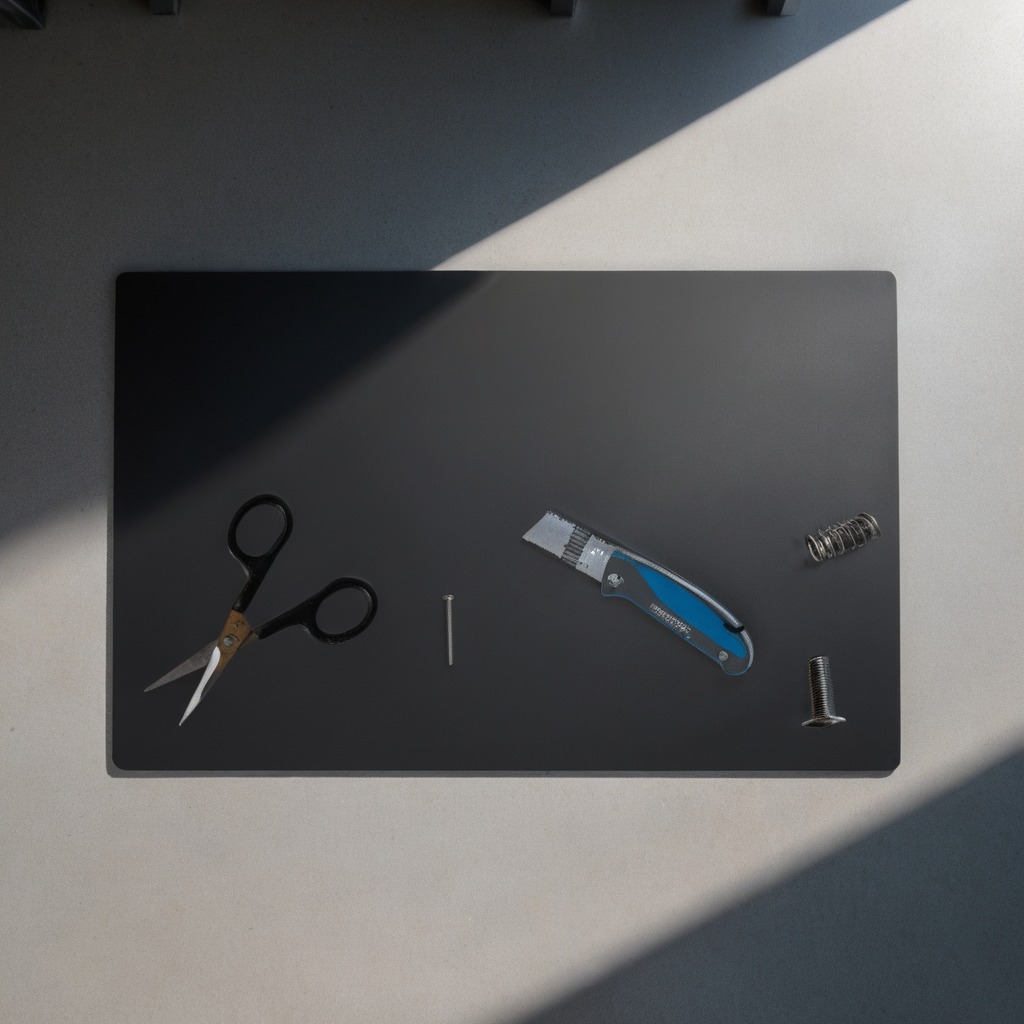
A utility knife, a metal machine screw, an iron nail, a coiled metal spring, and a pair of scissors are lying on a clean granite tabletop inside a workshop under bright overhead lighting crisp shadows high clarity worn but beneath the mat.